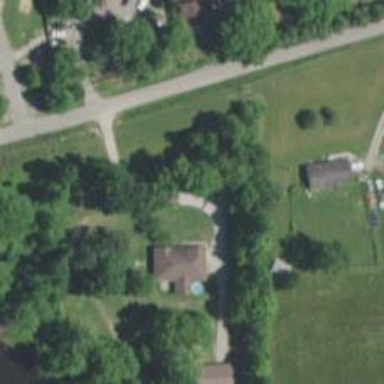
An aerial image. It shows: Driveway.